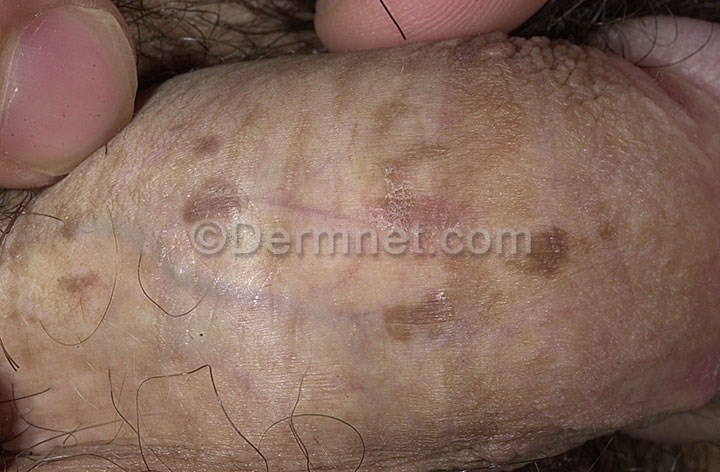
Disease: Herpes HPV and other STDs Photos